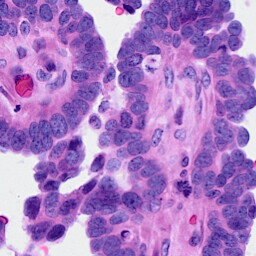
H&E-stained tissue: Ovarian